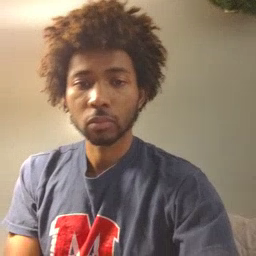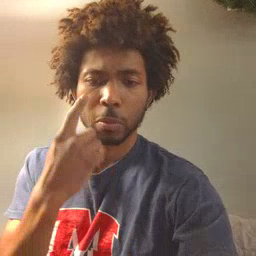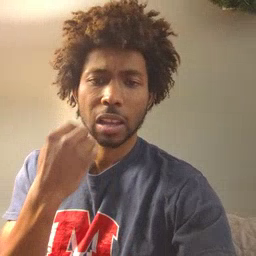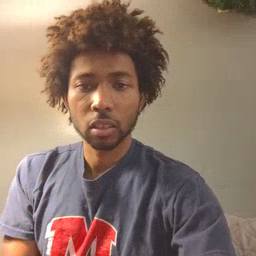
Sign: cry